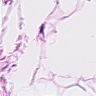
Metastatic tissue present: no